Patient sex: F
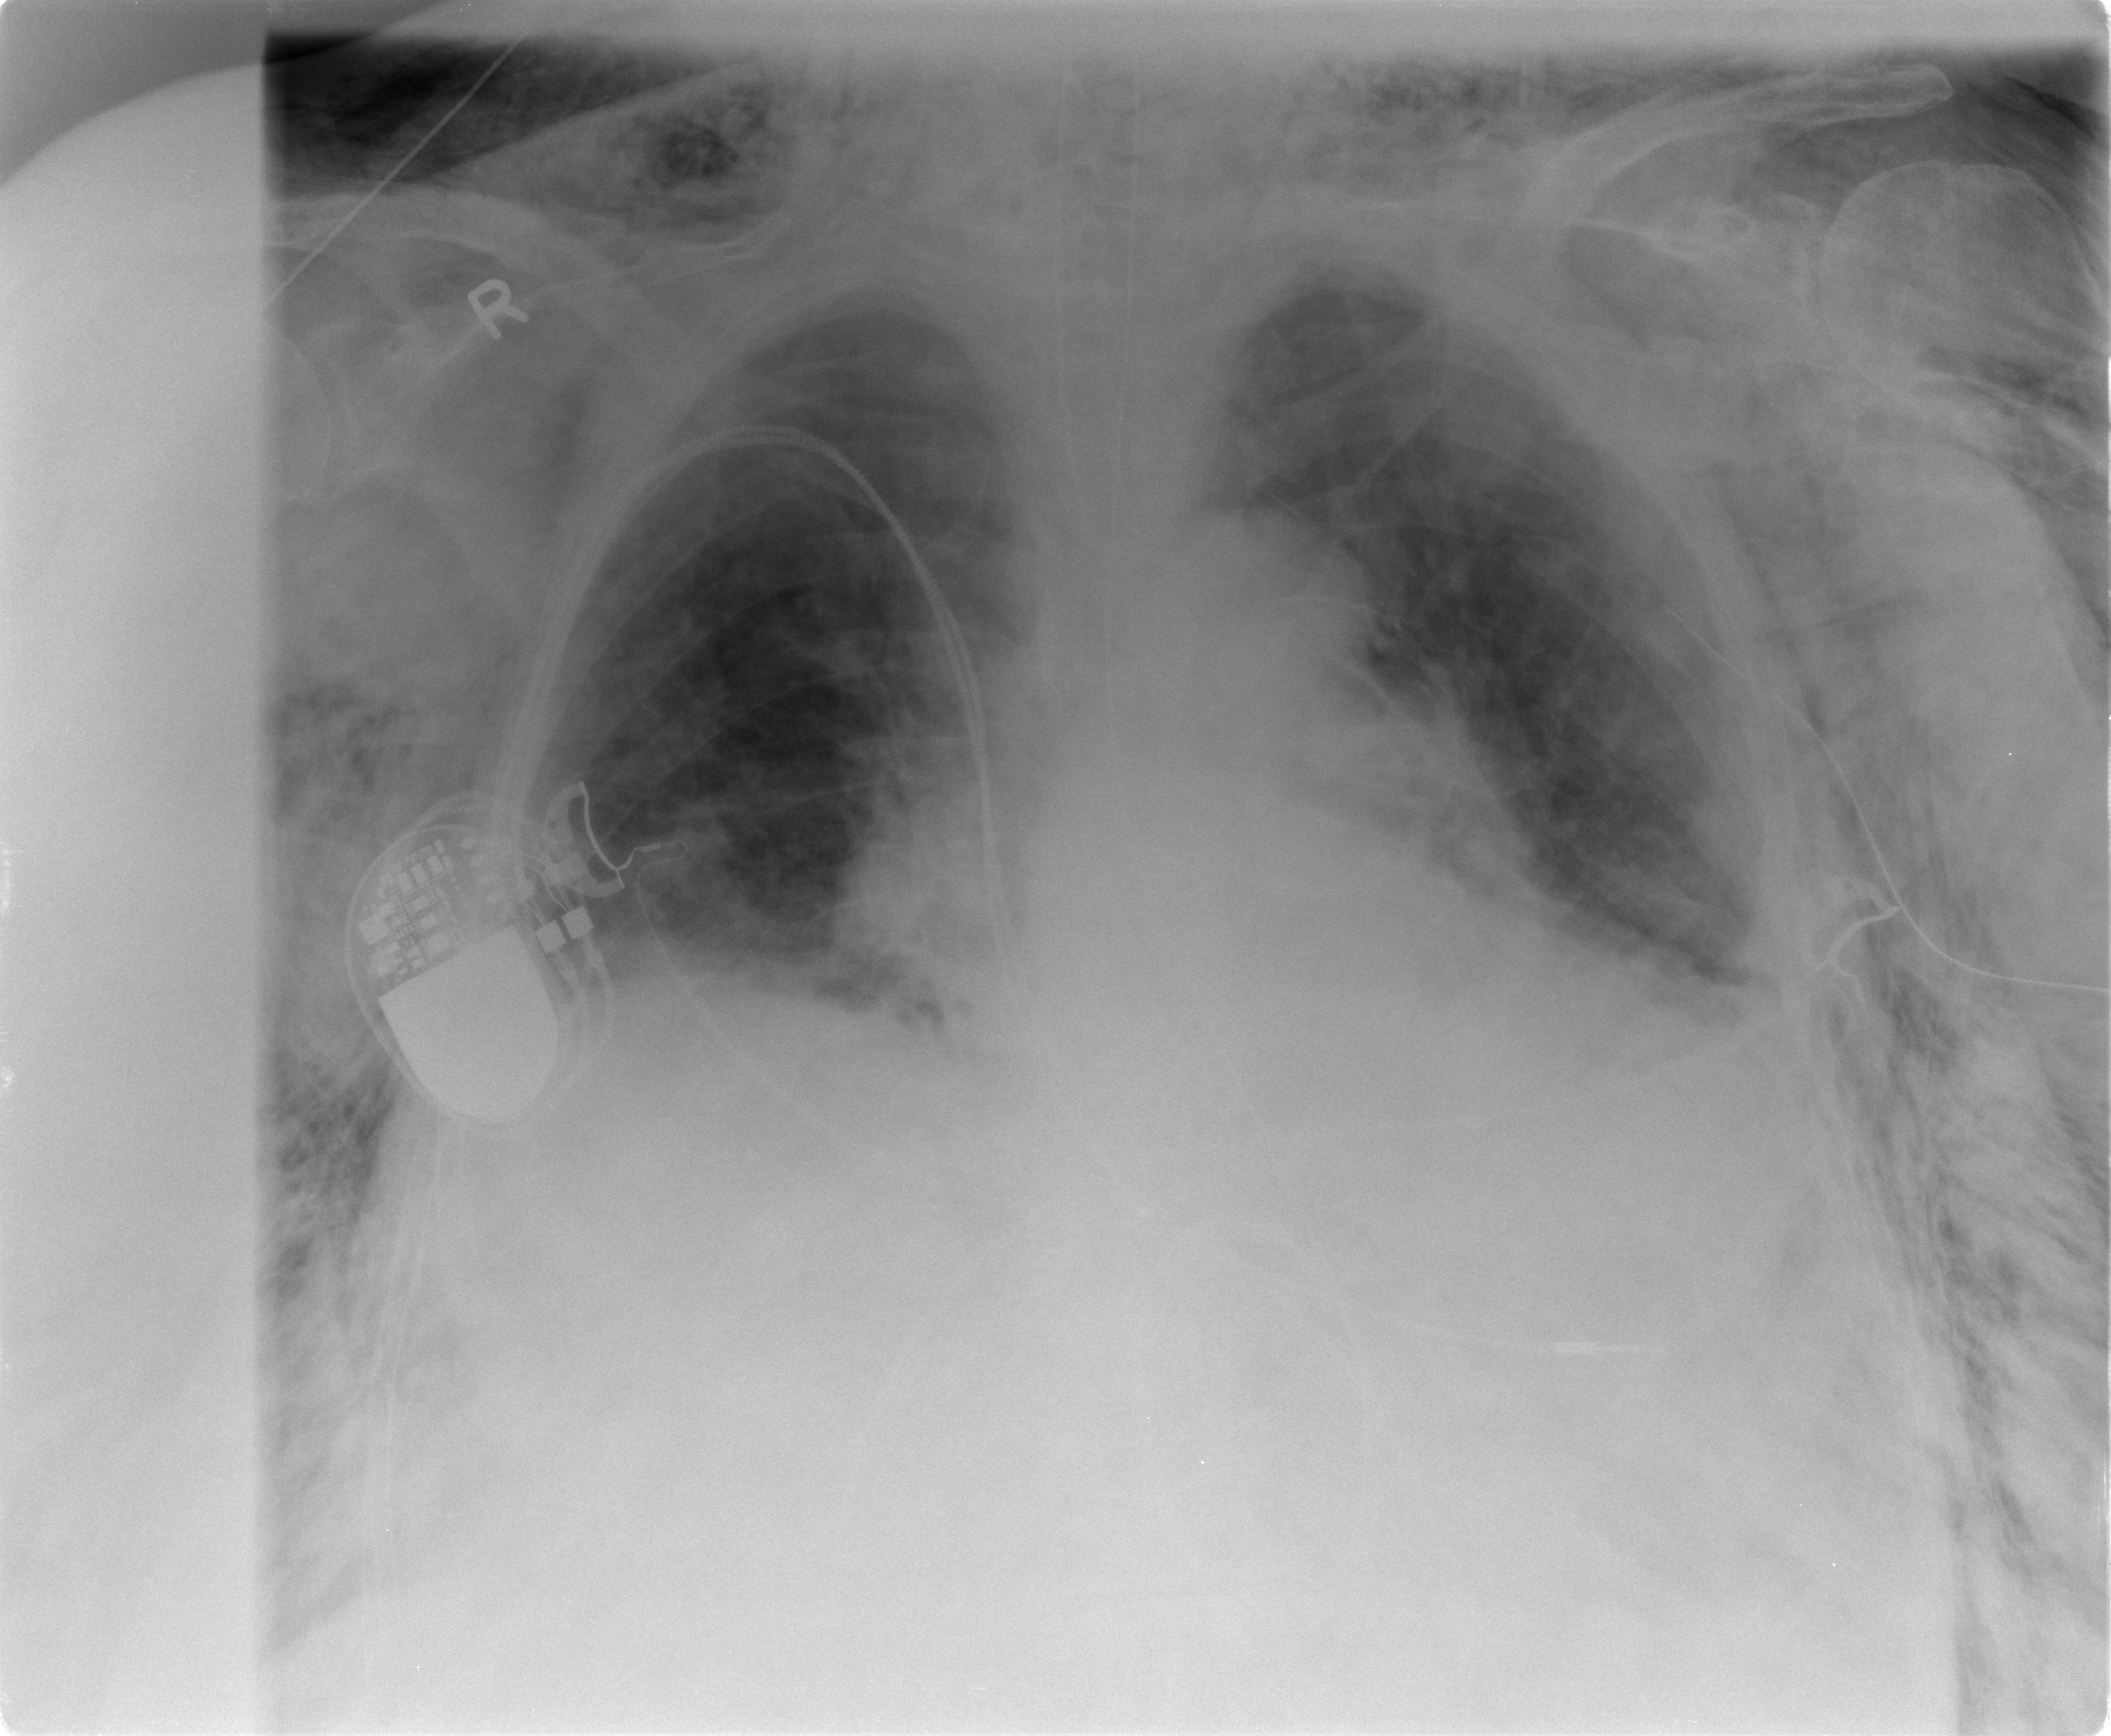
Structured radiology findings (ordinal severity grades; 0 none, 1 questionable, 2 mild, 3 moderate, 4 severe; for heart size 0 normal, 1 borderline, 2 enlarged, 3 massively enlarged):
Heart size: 2
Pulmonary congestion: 2
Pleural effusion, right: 1
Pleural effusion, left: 2
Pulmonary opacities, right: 0
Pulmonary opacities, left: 0
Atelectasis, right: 2
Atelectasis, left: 2